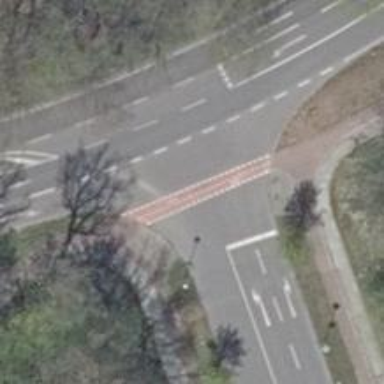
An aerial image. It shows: Unmarked crossing on the road.